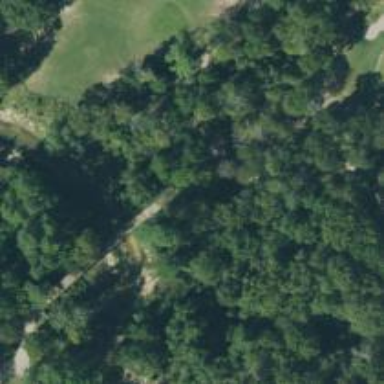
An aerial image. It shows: Path used for both walking and golf.